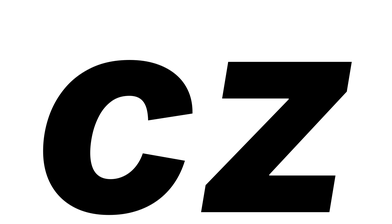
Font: Inter-Italic_ExtraBold_Italic